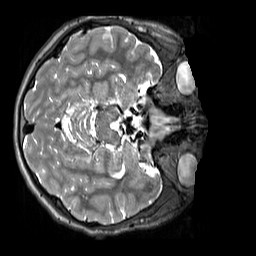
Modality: T2w
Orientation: axial
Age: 13
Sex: male
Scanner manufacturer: siemens
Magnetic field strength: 3 T
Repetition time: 3.2 s
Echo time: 0.408 s